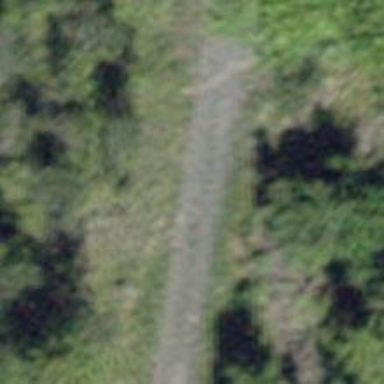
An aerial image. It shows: Brown bench.